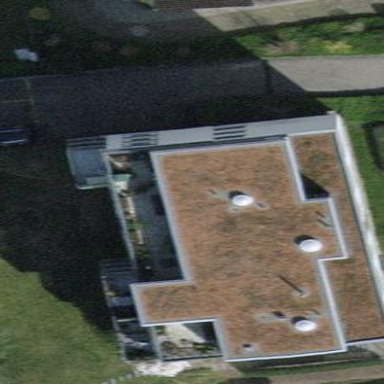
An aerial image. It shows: Balcony as part of building.